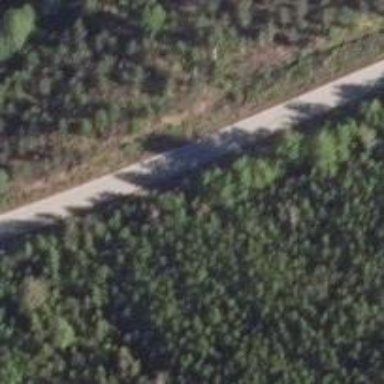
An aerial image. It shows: Tertiary road with asphalt surface.